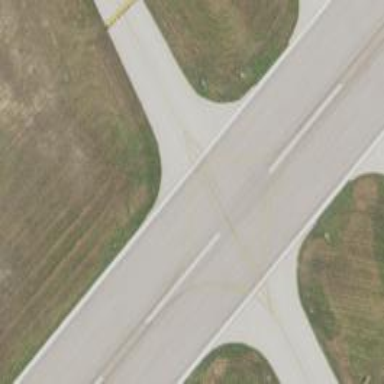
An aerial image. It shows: View of taxiway at the airport.